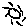
Label: sun